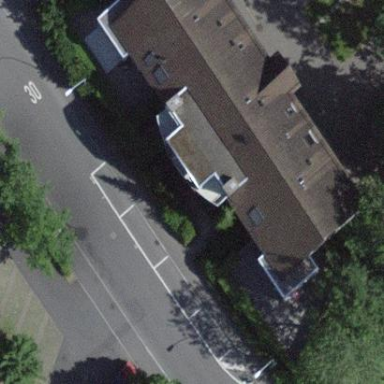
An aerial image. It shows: Parking lane.